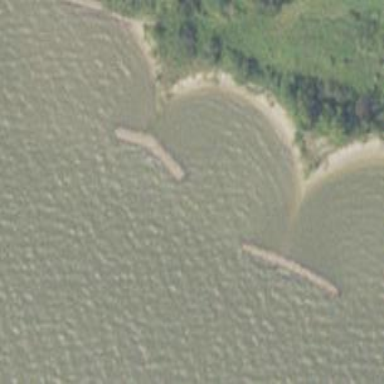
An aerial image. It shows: Breakwater structure.